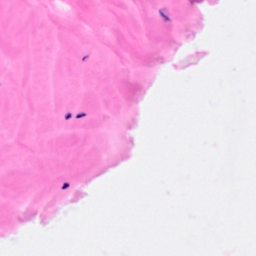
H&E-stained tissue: Breast